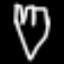
Label: fork